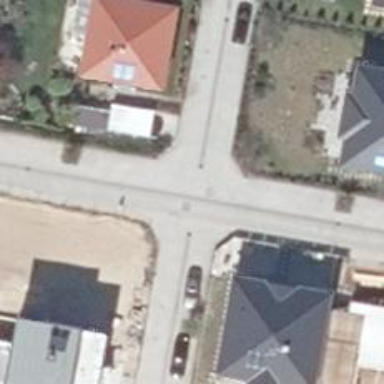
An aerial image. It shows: Residential road.